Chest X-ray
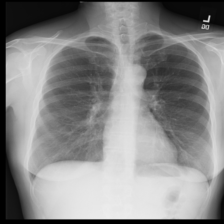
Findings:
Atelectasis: negative
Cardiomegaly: negative
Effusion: negative
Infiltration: negative
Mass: negative
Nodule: negative
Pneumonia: negative
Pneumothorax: negative
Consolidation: negative
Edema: negative
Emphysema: negative
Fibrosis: negative
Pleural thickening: negative
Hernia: negative